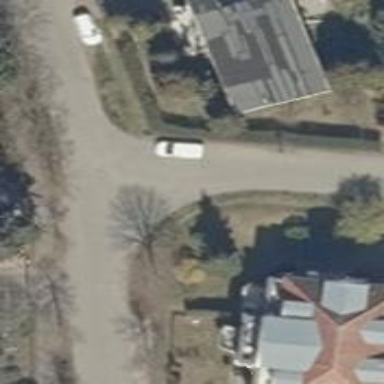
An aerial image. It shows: Residential road.